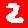
Digit: 2